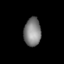
Tissue: lung
Cell type: Others
Senescence score: 0.5908
Nuclear area (px): 470
Mean DAPI intensity: 129.862